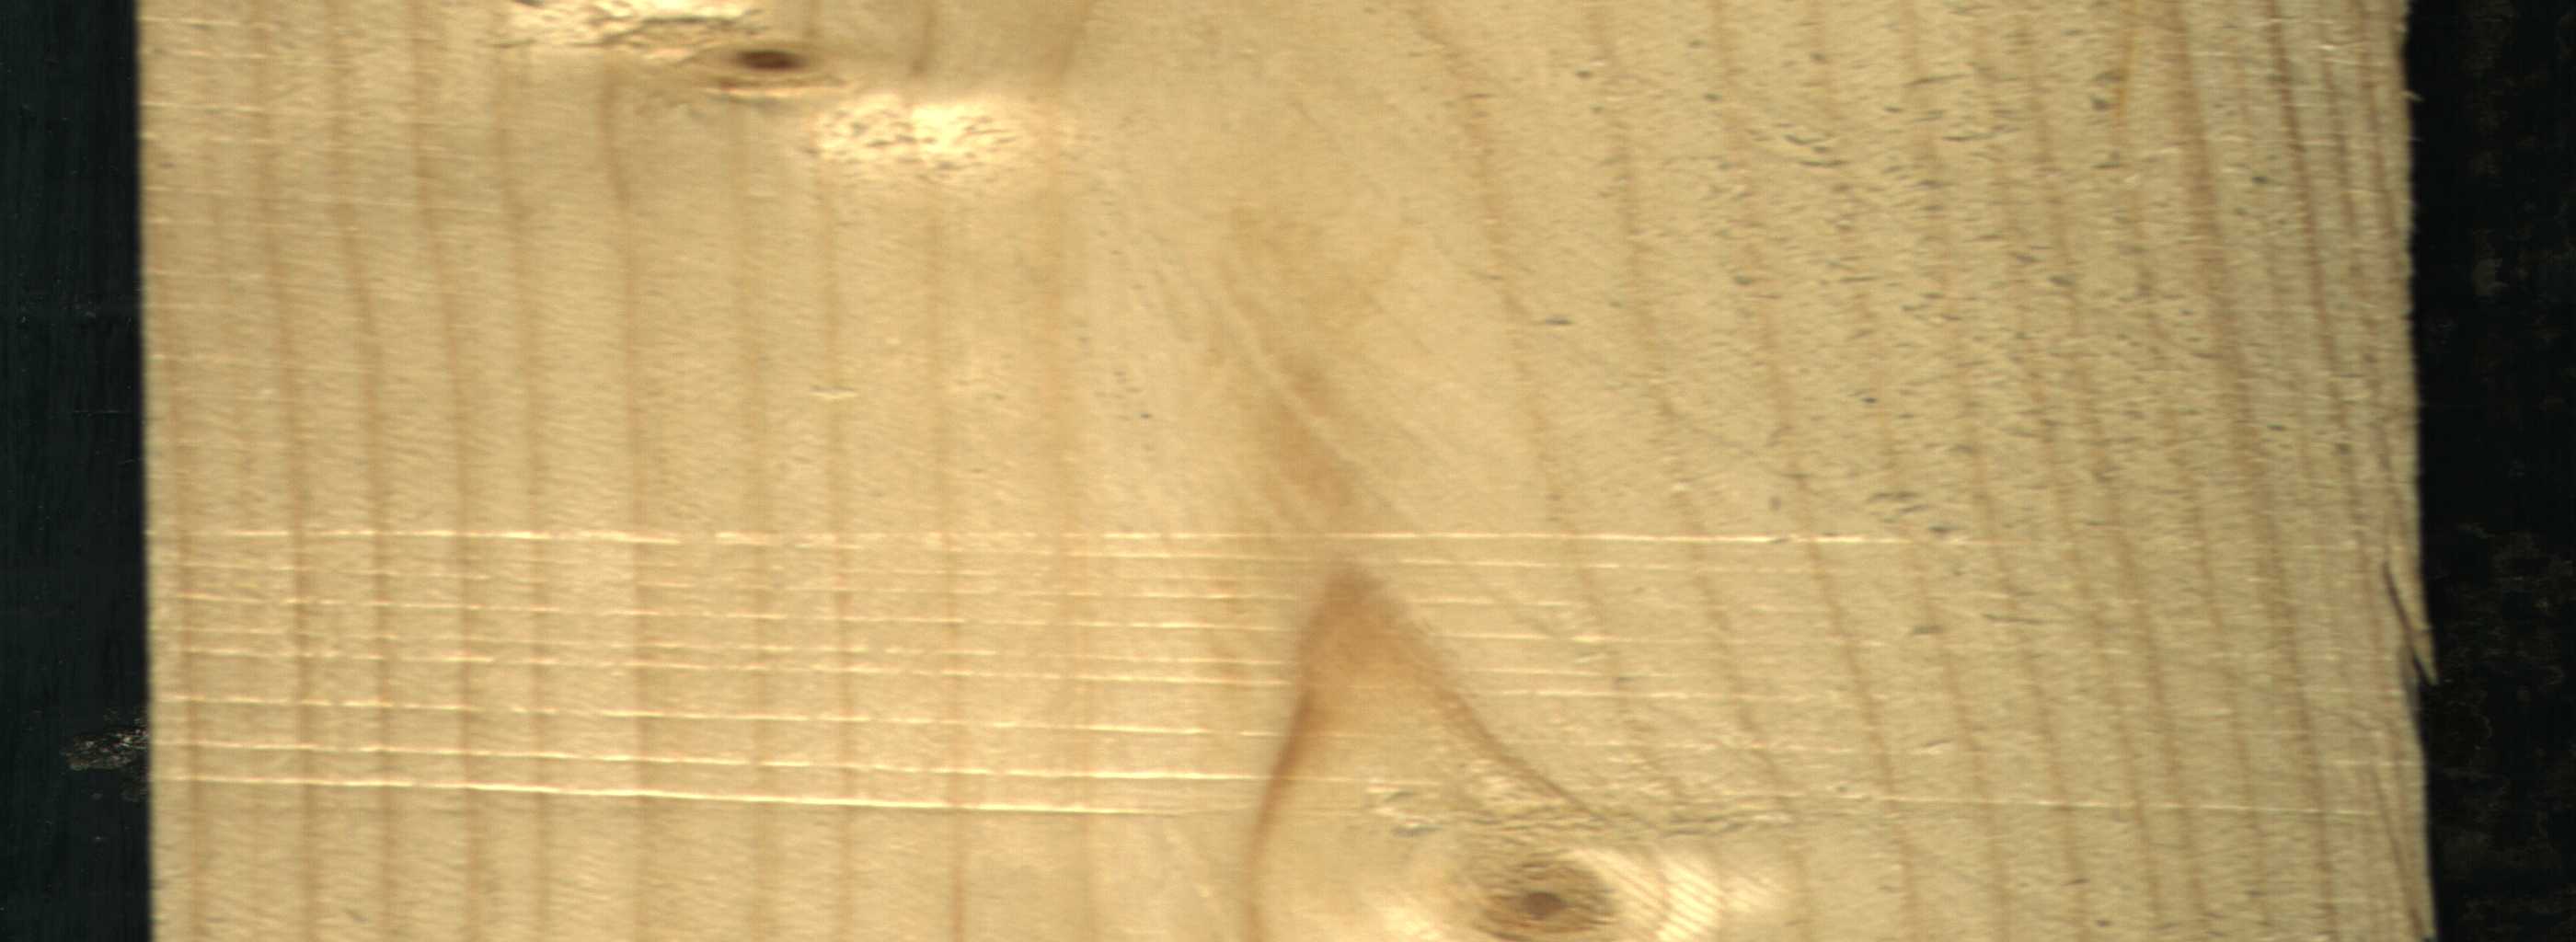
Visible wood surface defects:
Live_Knot
Live_Knot